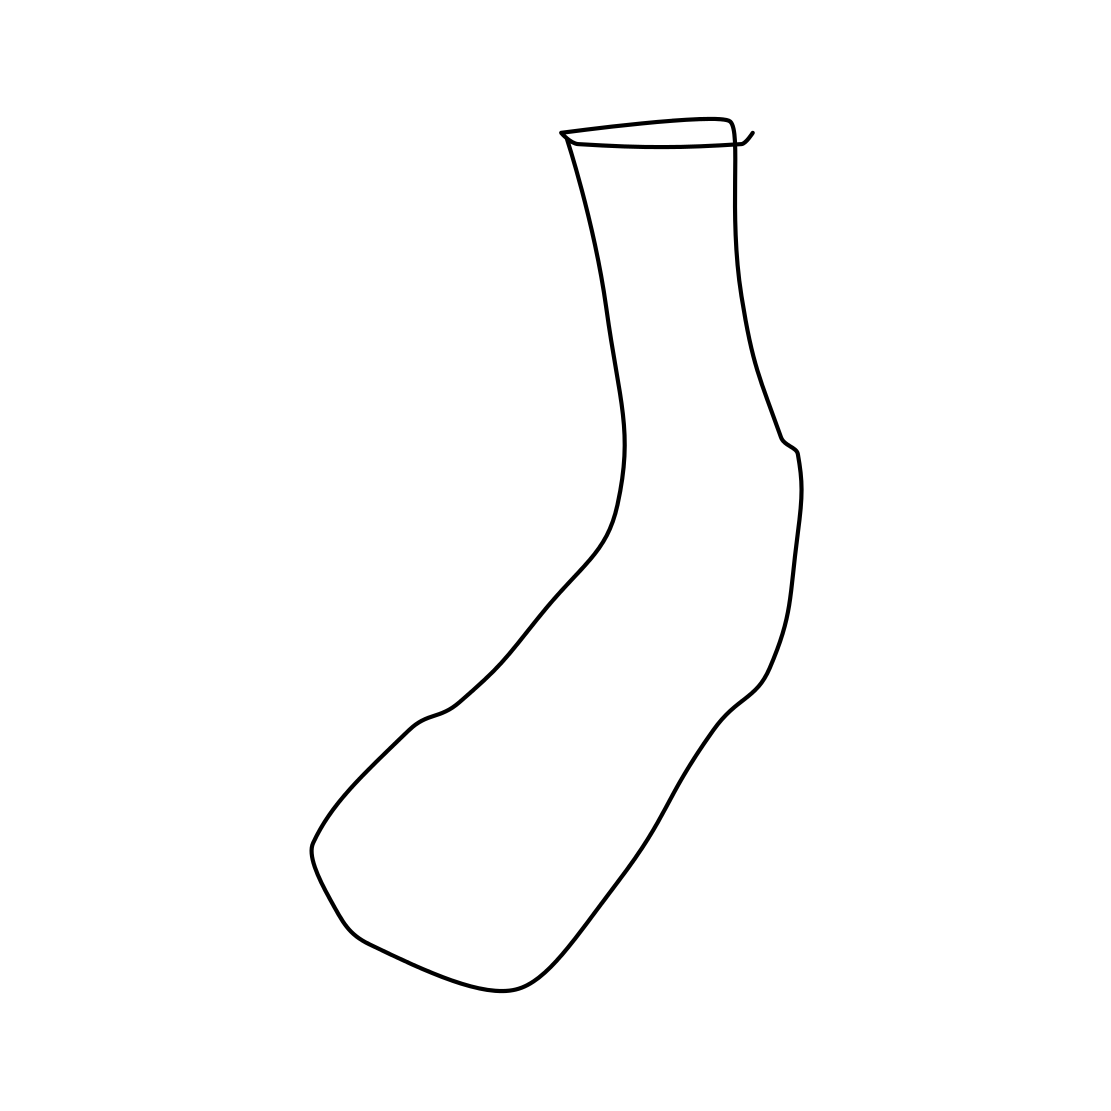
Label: socks